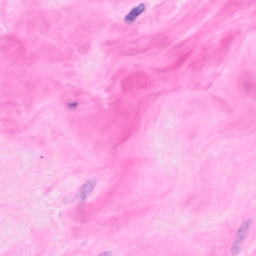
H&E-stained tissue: Breast